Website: apple
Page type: billing-address
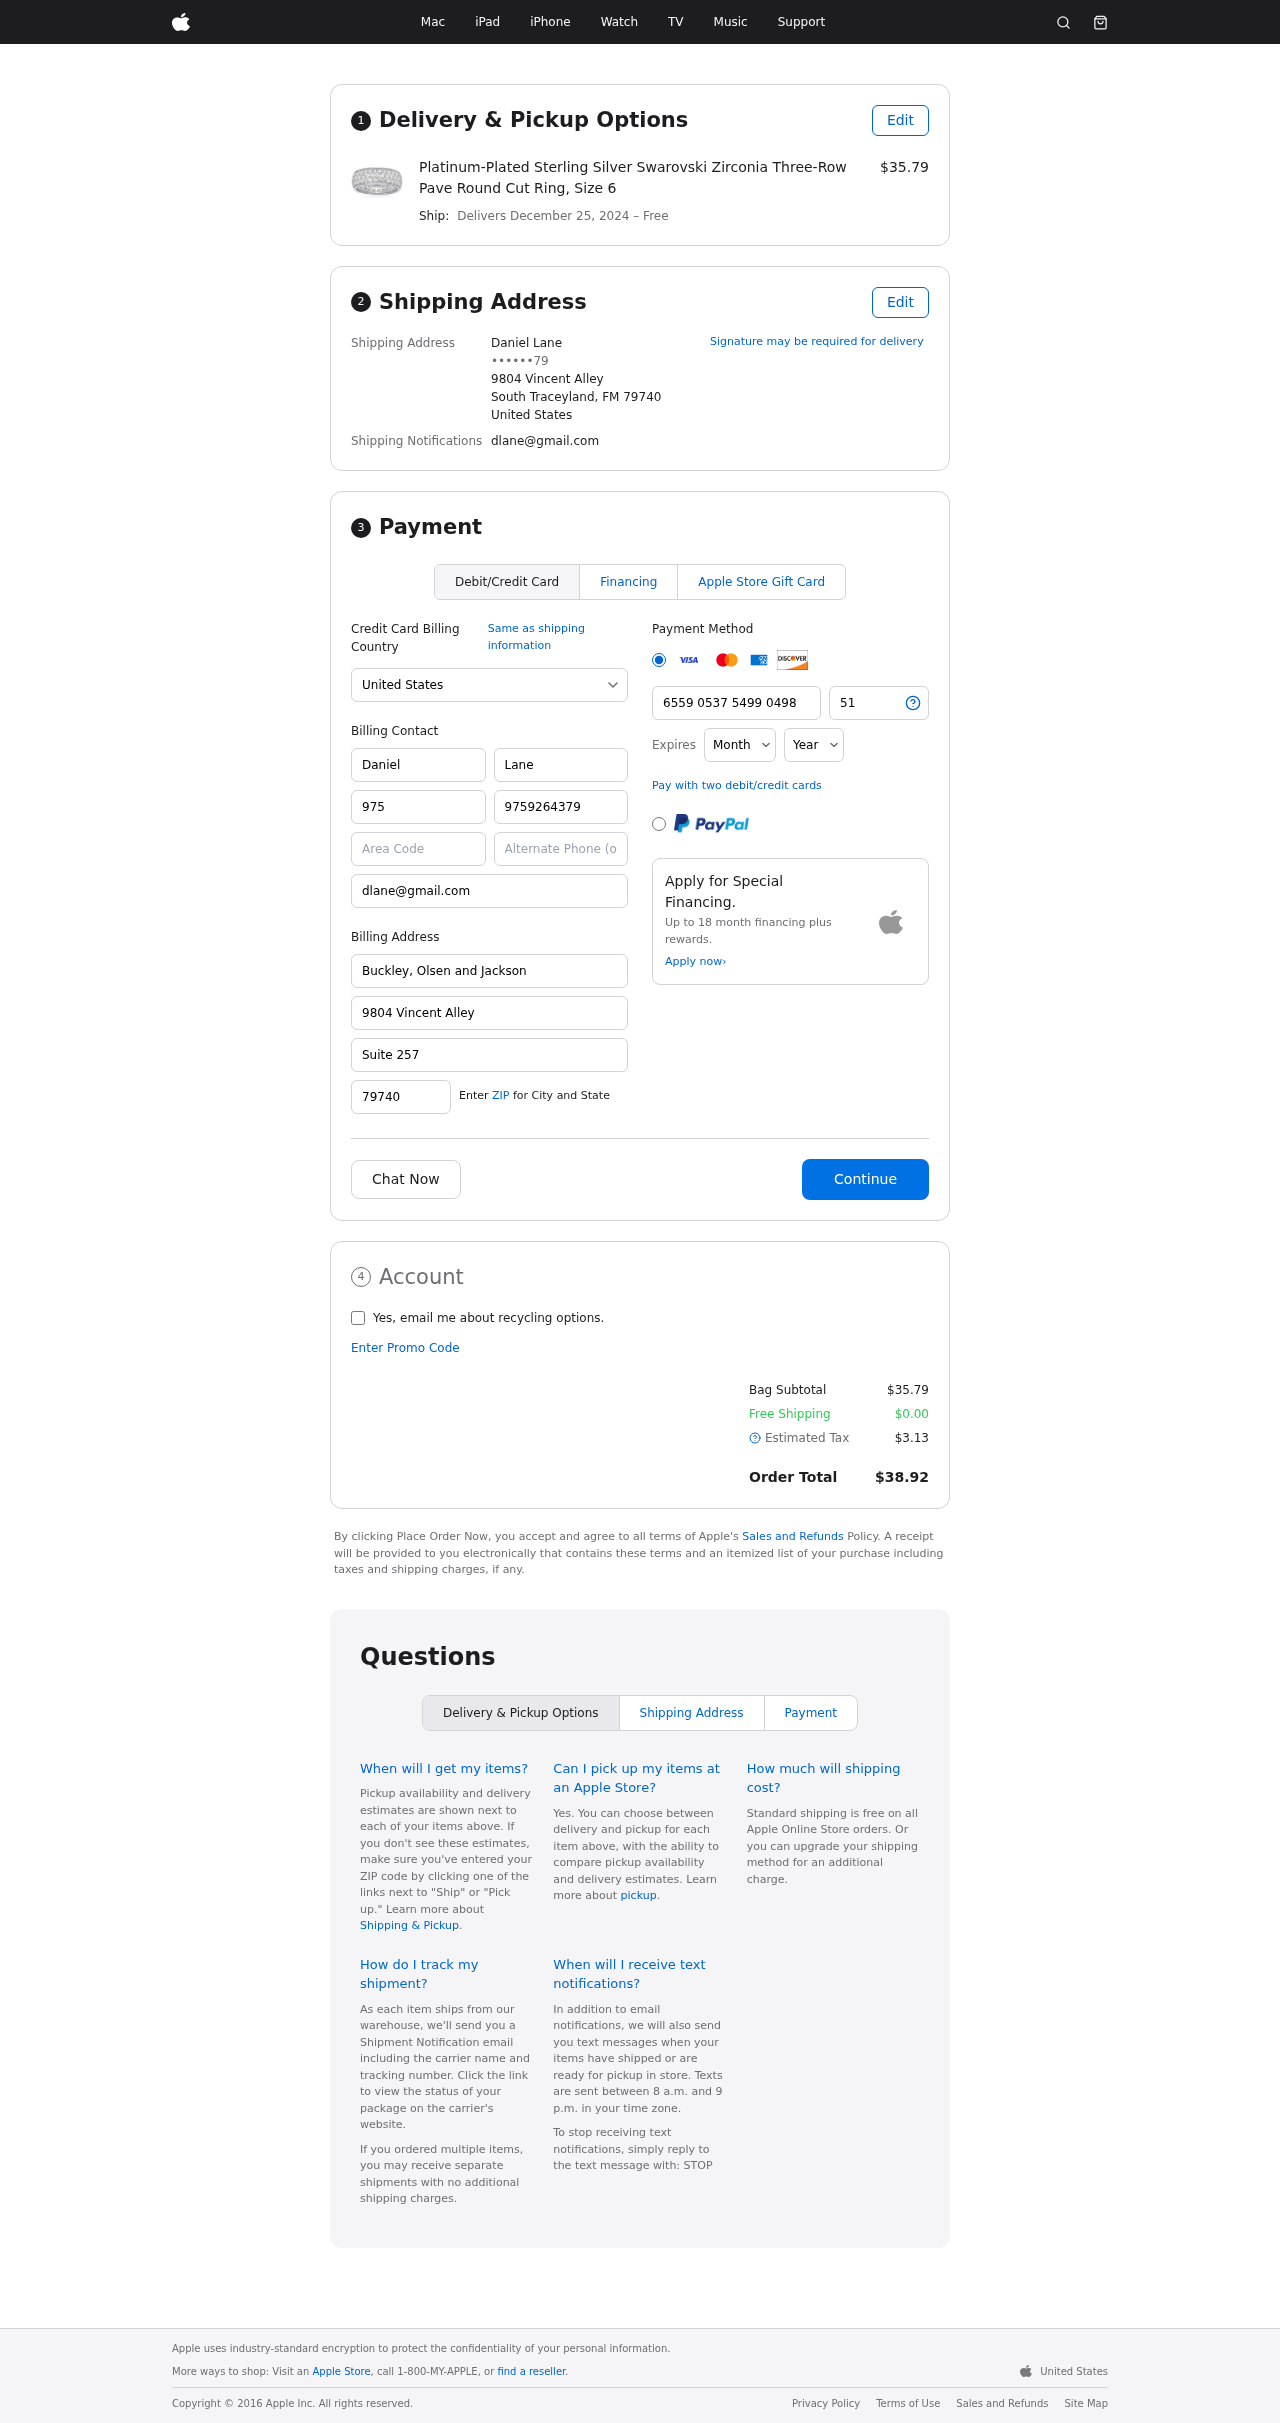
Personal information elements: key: PII_CARD_CVV
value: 511
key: PII_CARD_EXPIRY_MONTH
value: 01
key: PII_CARD_EXPIRY_YEAR
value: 30
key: PII_CARD_NUMBER
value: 6559 0537 5499 0498
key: PII_CITY_STATE_ZIP
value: South Traceyland, FM 79740
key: PII_COUNTRY
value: United States
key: PII_EMAIL
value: dlane@gmail.com
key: PII_FULLNAME
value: Daniel Lane
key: PII_STREET
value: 9804 Vincent Alley
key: PII_PHONE_MASKED
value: ••••••79
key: PII_BILLING_FIRSTNAME
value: Daniel
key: PII_BILLING_LASTNAME
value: Lane
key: PII_BILLING_PHONE_AREA
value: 975
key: PII_BILLING_PHONE
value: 9759264379
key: PII_BILLING_EMAIL
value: dlane@gmail.com
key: PII_BILLING_COMPANY
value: Buckley, Olsen and Jackson
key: PII_BILLING_STREET
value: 9804 Vincent Alley
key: PII_BILLING_STREET2
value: Suite 257
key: PII_BILLING_POSTCODE
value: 79740
Product elements: key: PRODUCT1_NAME
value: Platinum-Plated Sterling Silver Swarovski Zirconia Three-Row Pave Round Cut Ring, Size 6
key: PRODUCT1_PRICE
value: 35.79
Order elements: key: ORDER_DELIVERY_DATE
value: December 25, 2024
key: ORDER_SUBTOTAL
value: $35.79
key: ORDER_SHIPPING_COST
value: $0.00
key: ORDER_TAX
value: $3.13
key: ORDER_TOTAL
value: $38.92